Question: Usually when we ssh to a system, using w command any user can see all logged in users of that prticular system.

Is there a way to ssh access remote system without showing up on w command output??
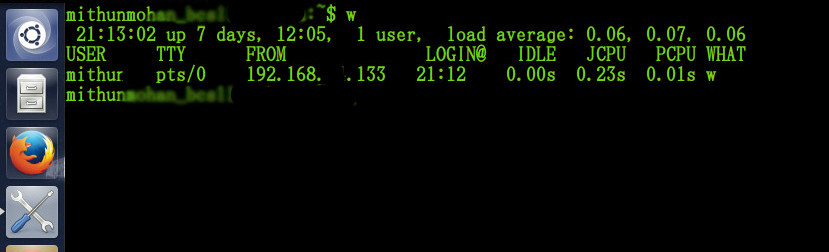
Answer: I think 'w' ignores connections without a PTY. Try:
'''
$ ssh hostname bash -i
'''